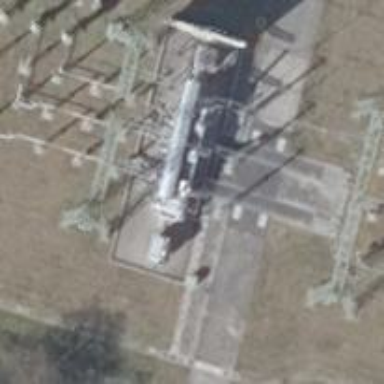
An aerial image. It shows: Three power lines with cables.